Pattern: PerspChange
Description: Randomly transform the perspective of an image.
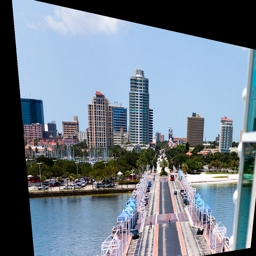
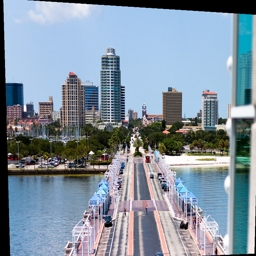
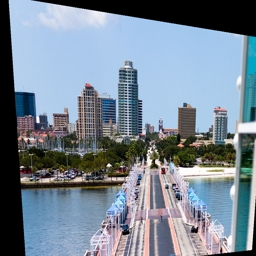
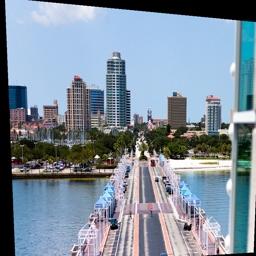